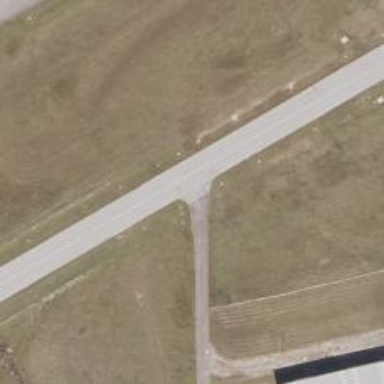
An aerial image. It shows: Asphalt taxiway at the airport.